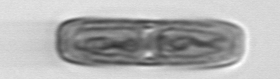
Label: Ephemera